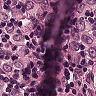
Metastatic tissue present: yes